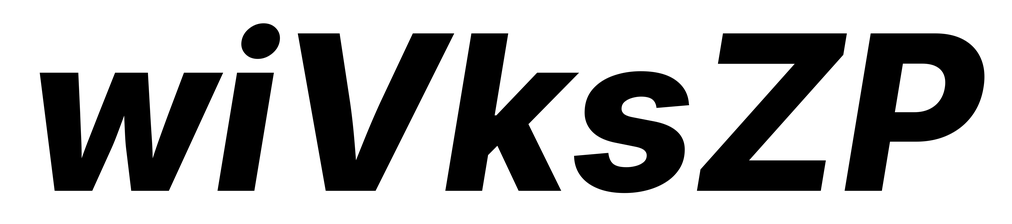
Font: Inter-Italic_ExtraBold_Italic